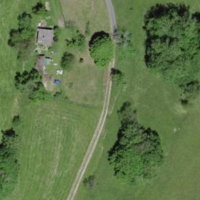
EUNIS habitat code: 24
Species observed at this site:
Prunella vulgaris